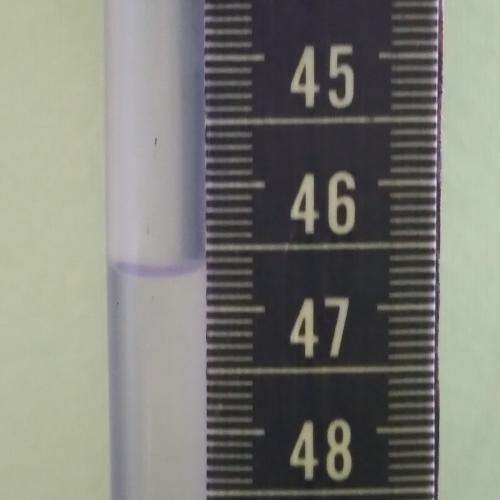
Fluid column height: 46.7 cm